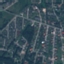
Land use / land cover class: Residential